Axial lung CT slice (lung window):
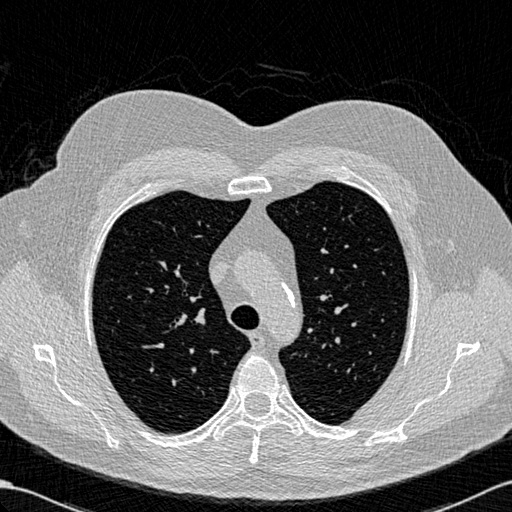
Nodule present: no